Interaction volume radius: 5 \u00c5
Interaction volume height: 20 \u00c5
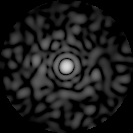
Disorder parameter: 0.8813